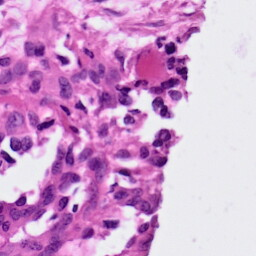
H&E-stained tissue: Ovarian